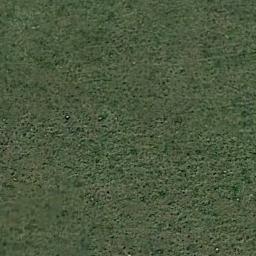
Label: meadow